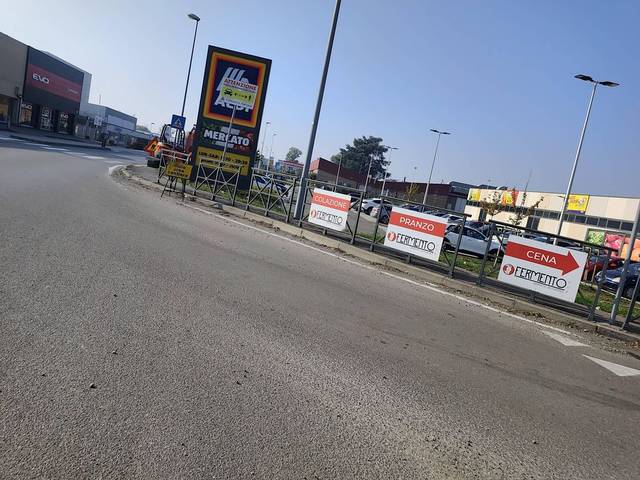
Region: Italy
Coordinates: 44.895, 8.851